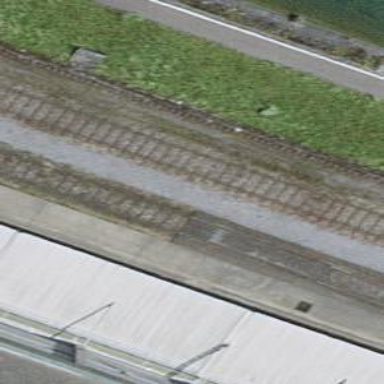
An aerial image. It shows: Railway switch.